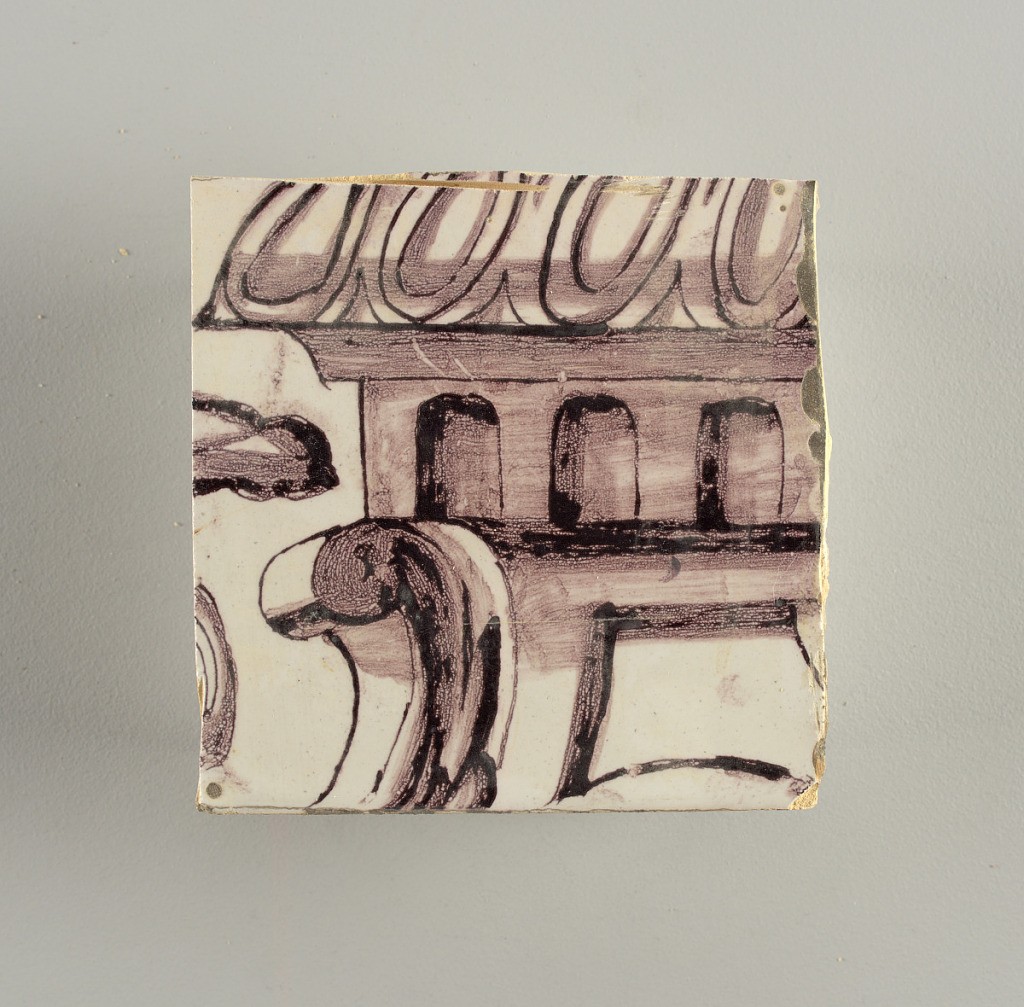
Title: Wall facing
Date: ca. 1725
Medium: Tin-glazed earthenware, underglaze
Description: Horizontal rectangle.  Thirty-seven tiles wide and twenty-one high with opening for door or window nineteen and one-half tiles high and twelve wide.  To left and right of opening, centered canopy above. Left, woman representing Hope, right, a sculputure urn.  Centered above opening, a mascaron.  Arabesque design of foliage.